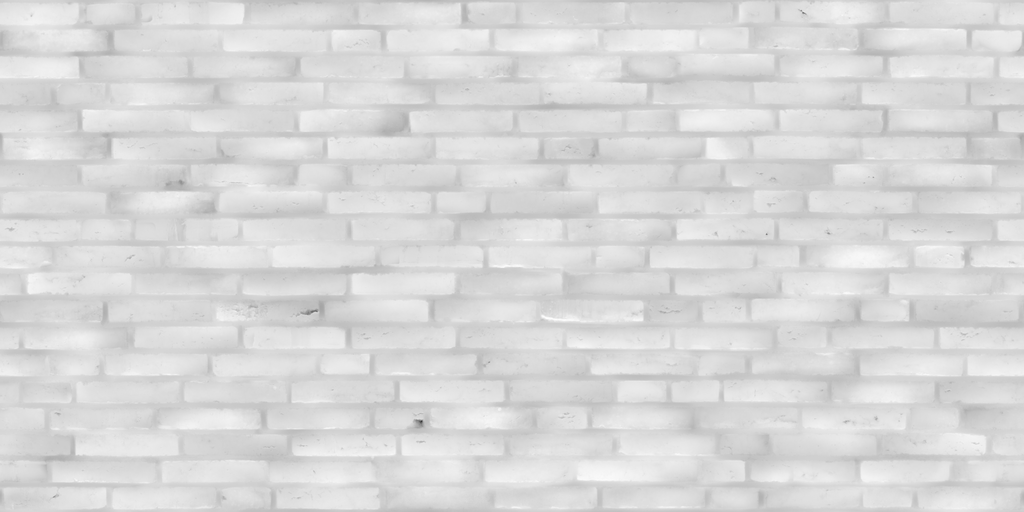
Texture map type: Displacement